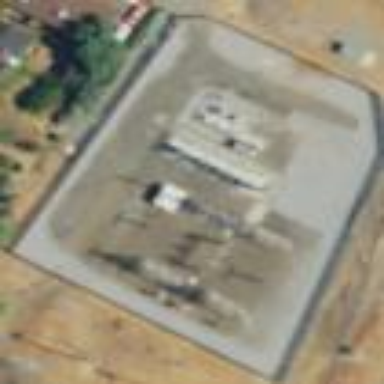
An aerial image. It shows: Power substation.